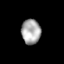
Tissue: lung
Cell type: Myeloid cells
Senescence score: 0.2159
Nuclear area (px): 467
Mean DAPI intensity: 169.668